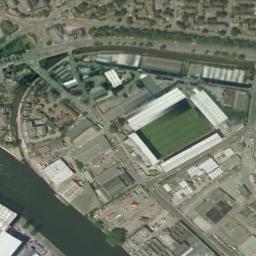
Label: stadium